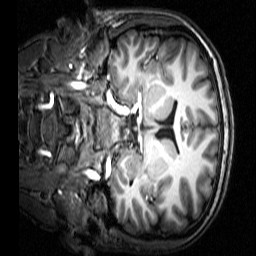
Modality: T1w
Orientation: coronal